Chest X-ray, AP view. Patient: 64 years old, sex M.
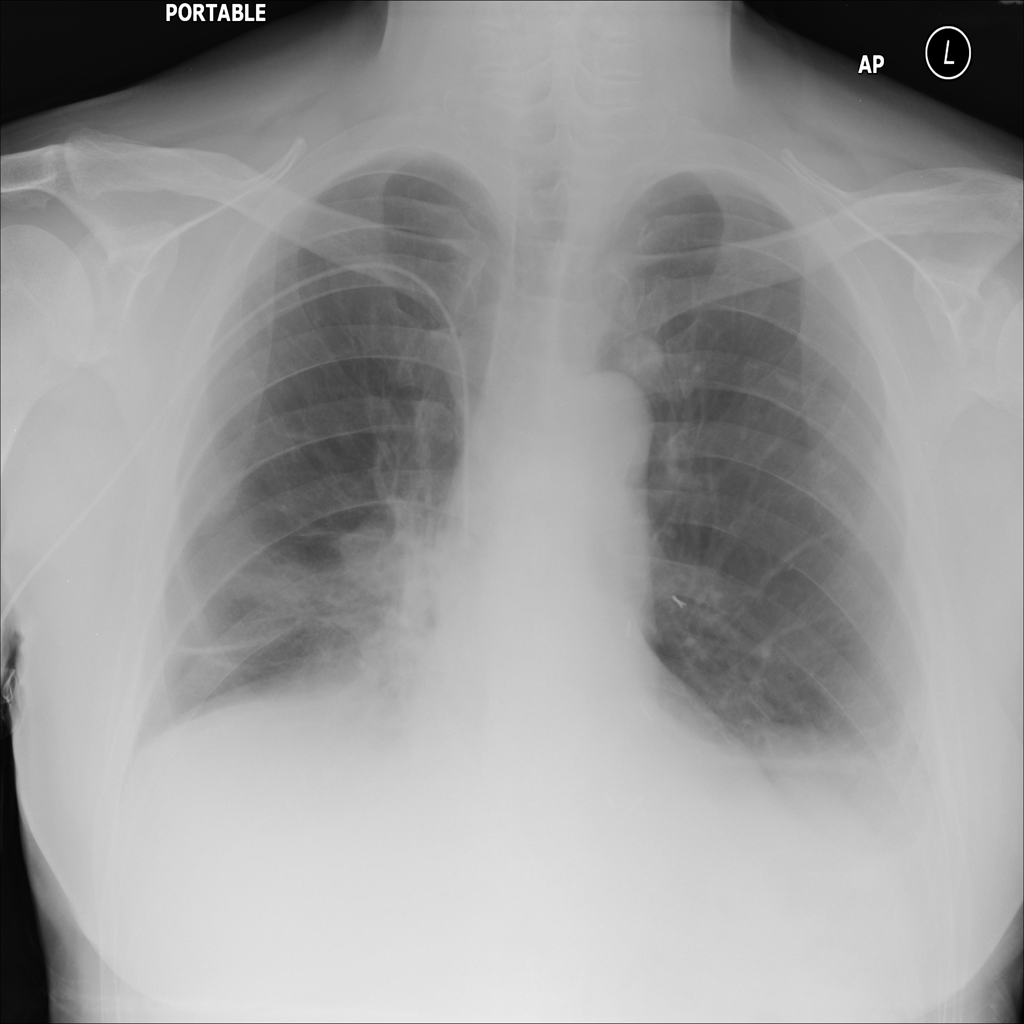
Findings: Effusion